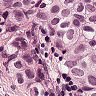
Metastatic tissue present: yes